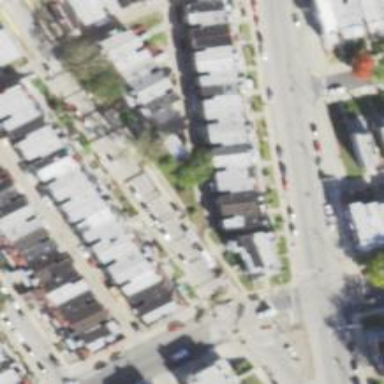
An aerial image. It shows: Alley classified as service road.